Question:
This is taken from a question paper for Python programming.
I have the following code:
'''
import numpy as np
from math import sin, pi
#Part a:
def f(x):
return 2*x - x**2
def g(p,x):
return p*sin(pi*x/2)
def hsum(p):
s = 0
for i,j in zip(np.arange(0,3,2E-4),np.arange(2E-4,3,2E-4)):
delx = j - i
ab = abs(f(i)-g(p,i))
s += ab*delx
return s
#print hsum(1)
#print hsum(0)
#Part b:
h = hsum(0)
P = []
Q = []
for p in np.arange(0,1.1,1E-3):
k = hsum(p)
if k<h:
h = k
P.append(hsum(p))
Q.append(p)
print h
print min(P)
g = min(P)
t = P.index(g)
#print t
#print Q
print Q[t]
'''
However, upon running it, the program returns a value of 0.001 for the so-called optimal P. This value should be close to 1 and before 1.1, according to the problem statement.
I thought that there may be a problem with floating points, but any combination I try gives me the same answer.
Any suggestions?
EDIT: Using all the suggestions provided, I edited the original code and this one, although rather slow (runtime of 9:58!!), provides the correct answer of 1.071
Thanks for all the help. :D
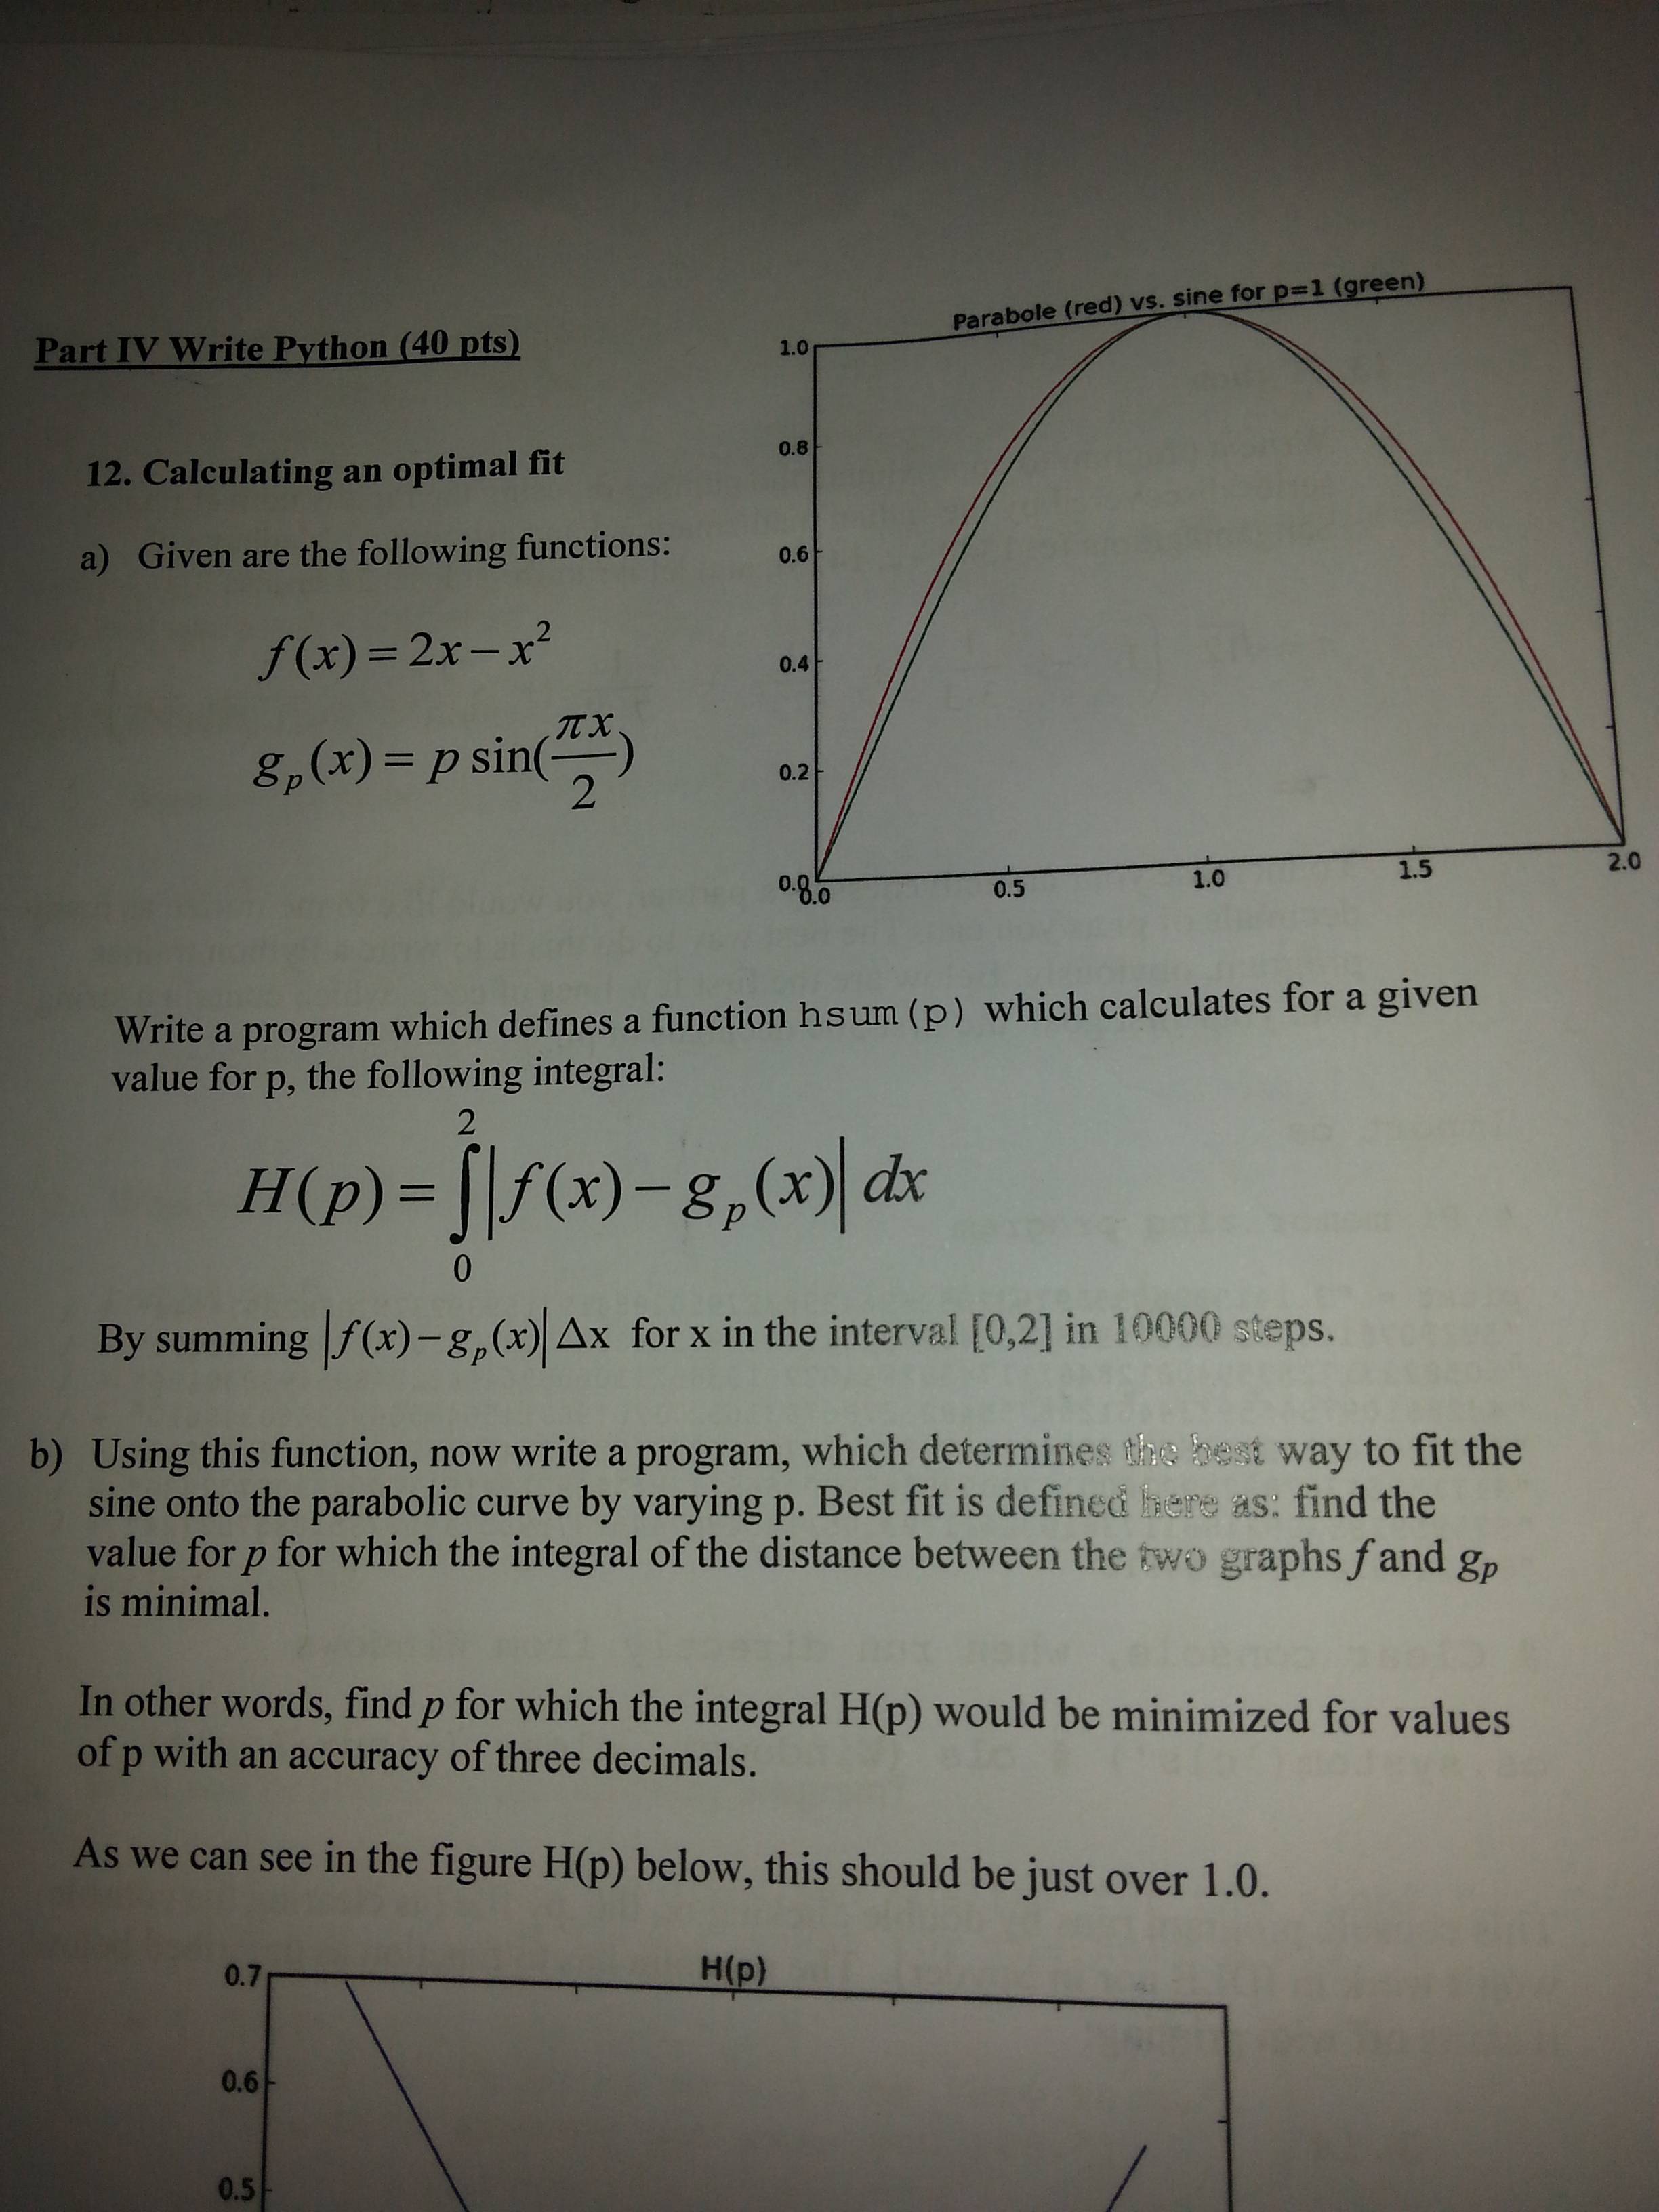
Answer: In 'hsum', you reset 's' to '0' in every loop iteration. You should probably move that up, outside the loop.
In your code to find the best fit, you're appending the p values to P, but you don't keep any information about the quality of the fit. 'min(P)' finds the lowest p, not the one that fits best. Store '(p, hsum(p))' tuples and find the minimum by the H(p) values. The min function takes a 'key' argument that can help you with that. (With a bit of simplification, you wouldn't even need to make the tuples.)